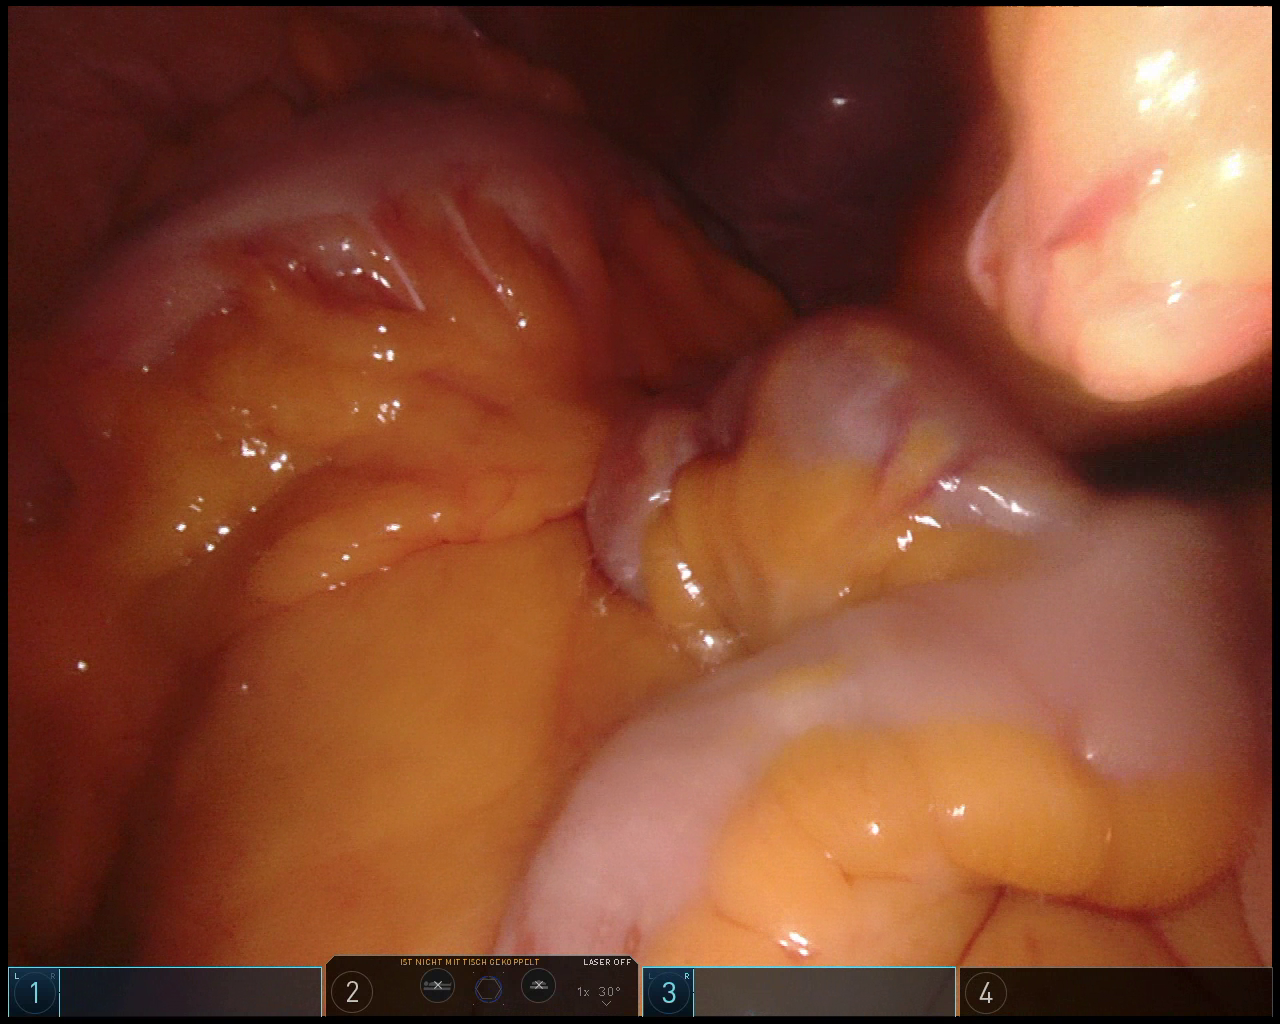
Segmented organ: small_intestine
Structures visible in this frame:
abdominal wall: yes
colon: yes
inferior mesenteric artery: no
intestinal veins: no
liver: no
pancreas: no
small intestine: yes
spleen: no
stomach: no
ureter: no
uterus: no
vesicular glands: no